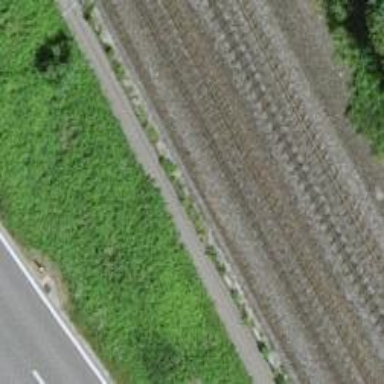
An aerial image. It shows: Single railway track with electrified contact line.